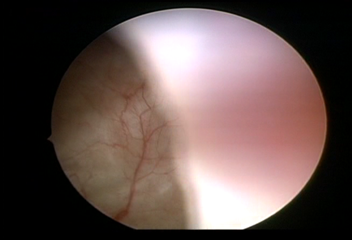
Modality: WLC
Class: Normal mucosa
Bladder cancer association: No